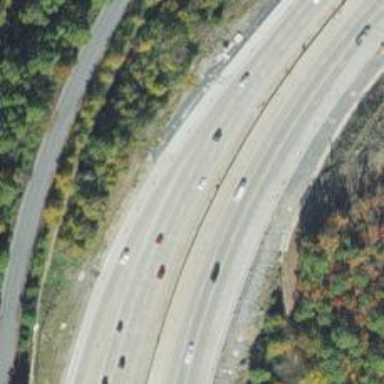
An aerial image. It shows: Motorway.